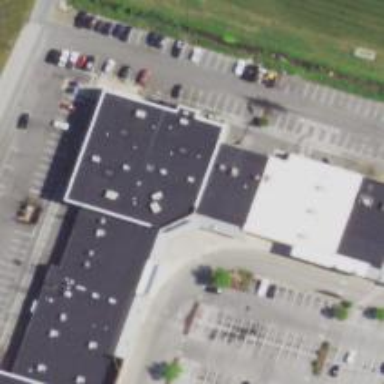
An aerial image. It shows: Cinema building.